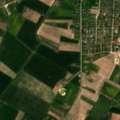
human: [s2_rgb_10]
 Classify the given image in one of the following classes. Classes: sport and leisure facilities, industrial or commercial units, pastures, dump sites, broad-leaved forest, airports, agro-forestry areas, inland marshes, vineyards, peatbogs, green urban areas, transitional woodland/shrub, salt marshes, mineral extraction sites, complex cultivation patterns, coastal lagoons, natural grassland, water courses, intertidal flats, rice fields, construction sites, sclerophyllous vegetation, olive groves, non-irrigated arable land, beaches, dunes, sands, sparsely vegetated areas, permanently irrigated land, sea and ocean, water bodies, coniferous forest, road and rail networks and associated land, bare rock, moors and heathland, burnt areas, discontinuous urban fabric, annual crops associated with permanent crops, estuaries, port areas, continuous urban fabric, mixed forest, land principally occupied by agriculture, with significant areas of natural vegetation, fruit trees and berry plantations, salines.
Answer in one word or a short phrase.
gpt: discontinuous urban fabric, non-irrigated arable land, complex cultivation patterns